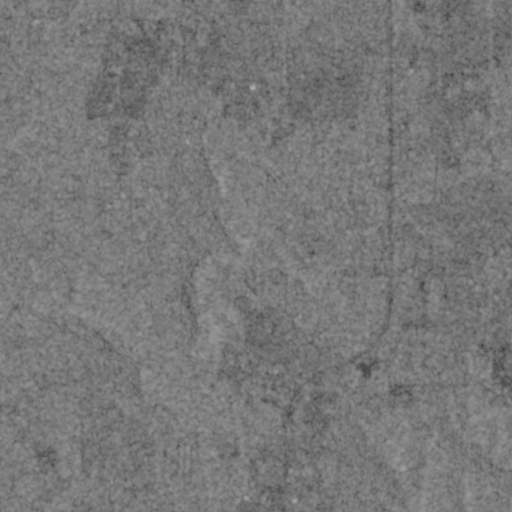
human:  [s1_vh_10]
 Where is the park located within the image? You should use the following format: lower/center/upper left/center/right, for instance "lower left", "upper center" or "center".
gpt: The park is located in the center right of the image.
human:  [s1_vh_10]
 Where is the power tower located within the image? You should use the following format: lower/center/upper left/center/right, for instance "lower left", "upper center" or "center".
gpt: There is no power tower in the image.

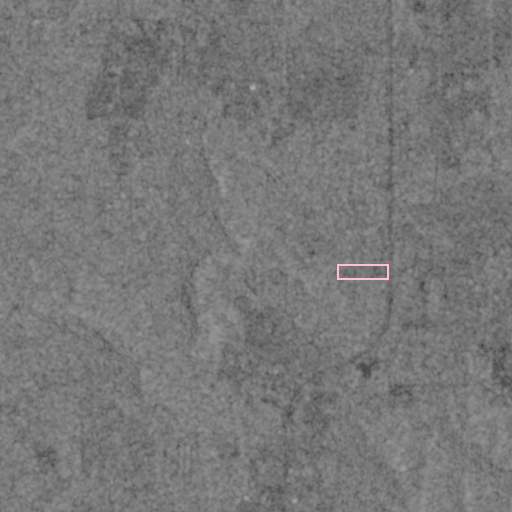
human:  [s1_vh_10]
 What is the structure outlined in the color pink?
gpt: The structure outlined in pink is a park.
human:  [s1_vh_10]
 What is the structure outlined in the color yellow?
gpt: There is no yellow outline.